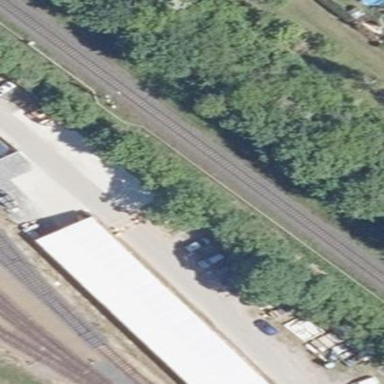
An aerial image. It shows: Warehouse.